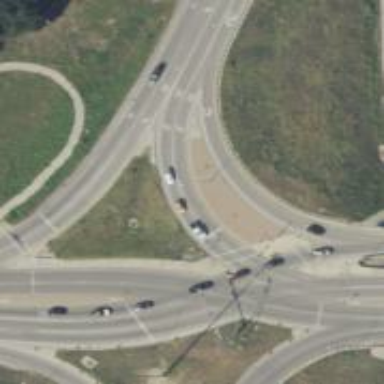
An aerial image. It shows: Primary link highway leading to diverging diamond interchange (DDI).